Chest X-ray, PA view. Patient: 72 years old, sex M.
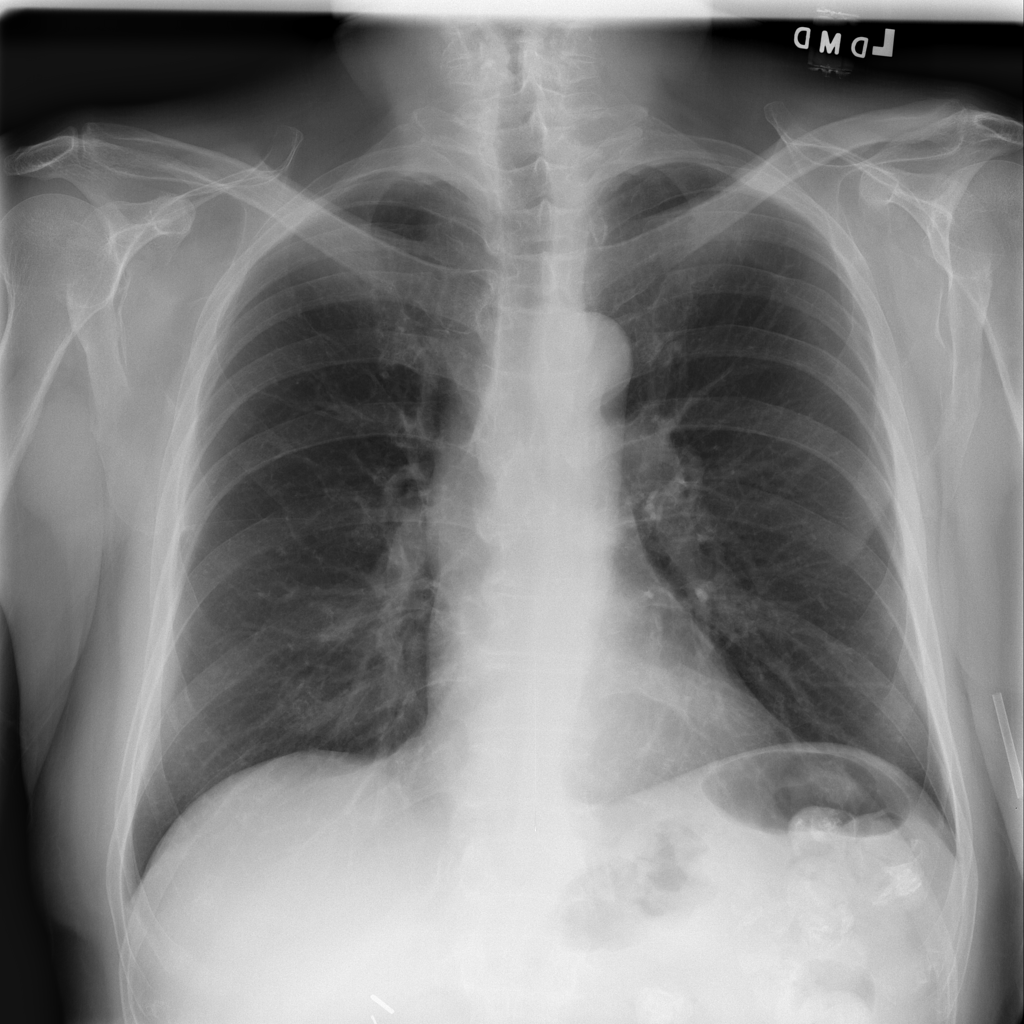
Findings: No Finding